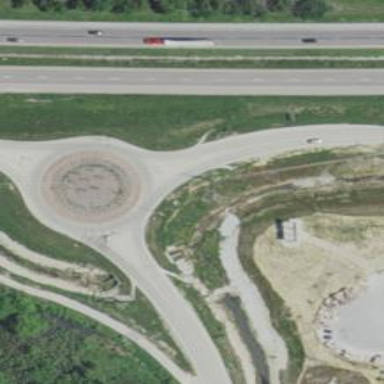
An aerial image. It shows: Tertiary link road.